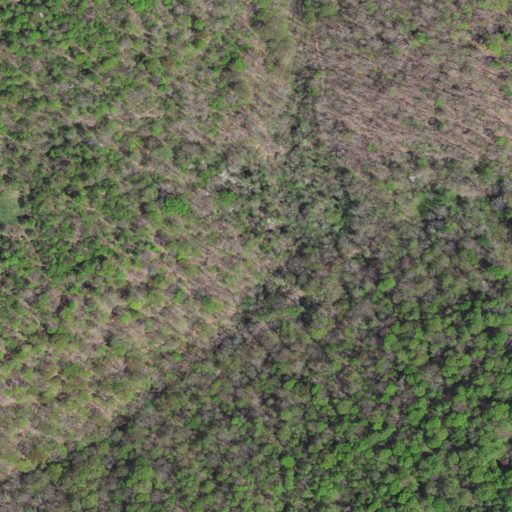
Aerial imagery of valley in Virginia named Cave Spring Hollow containing deciduous forest and shrub